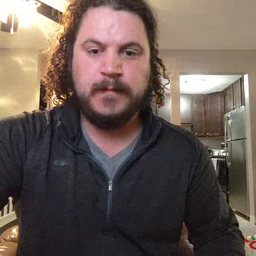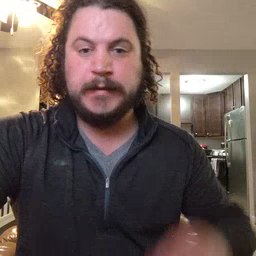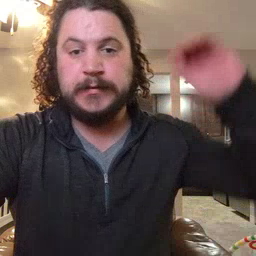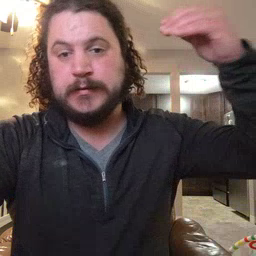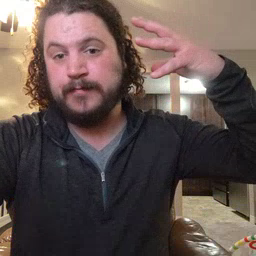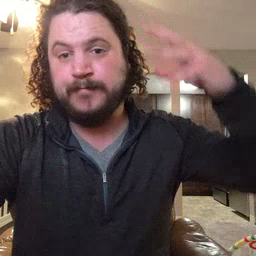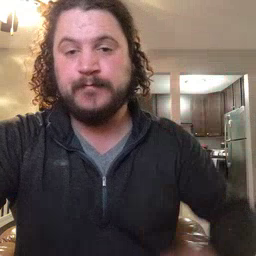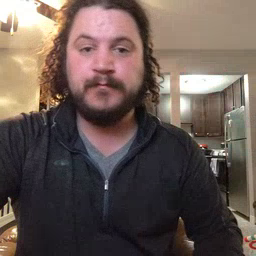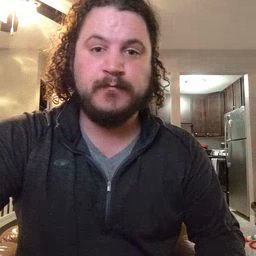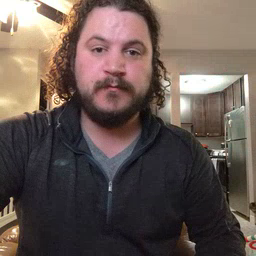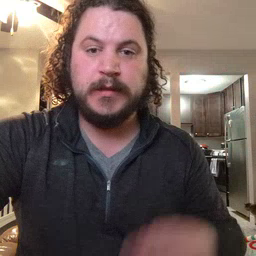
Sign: sun